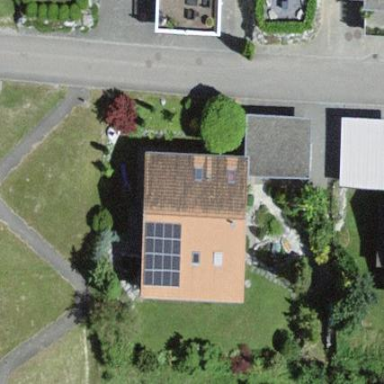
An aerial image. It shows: Simple house.